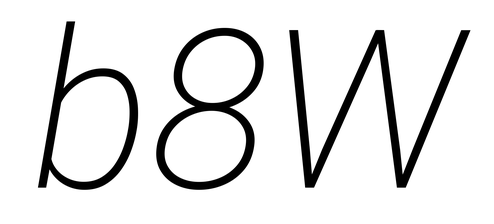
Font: Roboto-Italic_ExtraLight_Italic